Brain MRI, t2w sequence, axial 2D slice.
Patient: age 18, sex F, weight 95 kg, height 1.95 m
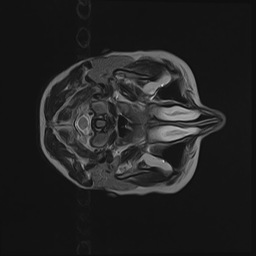